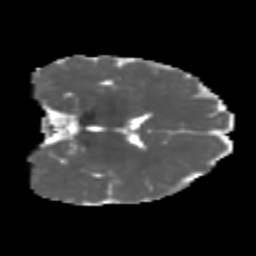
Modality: MD
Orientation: coronal
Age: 7
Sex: male
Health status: healthy